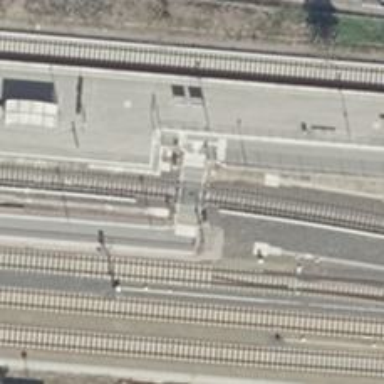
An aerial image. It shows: Railway crossing with full barriers.